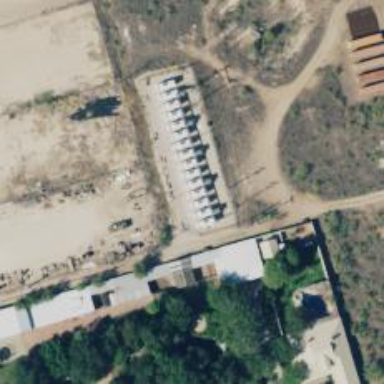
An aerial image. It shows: Generator for power supply.